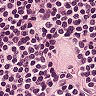
Metastatic tissue present: no